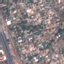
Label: Residential